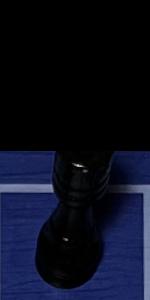
Label: Rook_Black